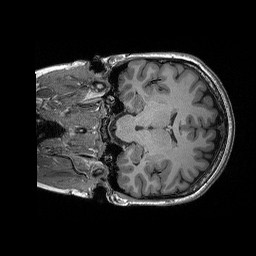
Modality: T1w
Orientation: coronal
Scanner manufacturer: siemens
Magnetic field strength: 3 T
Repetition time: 2.3 s
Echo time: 0.00298 s